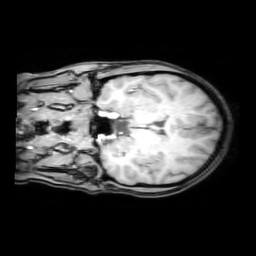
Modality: T1w
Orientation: coronal
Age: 22
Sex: female
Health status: healthy
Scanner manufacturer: philips
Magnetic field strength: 3 T
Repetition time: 0.012 s
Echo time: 0.0037 s